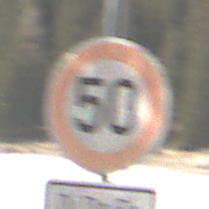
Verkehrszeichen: Geschwindigkeit50
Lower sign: ZeitangabenMitBeschraenkungAufWochentage3
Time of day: Midday
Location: Outdoor (Nature)
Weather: PartlyCloudy
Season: NotSpecified
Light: Natural